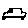
Label: car